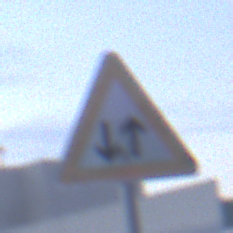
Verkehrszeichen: Gegenverkehr
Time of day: SunriseSunset
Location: Outdoor (Suburban)
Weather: PartlyCloudy
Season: NotSpecified
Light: Natural